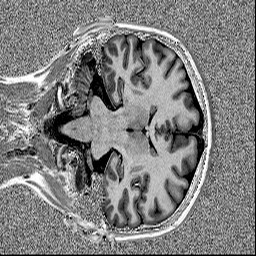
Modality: MP2RAGE
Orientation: coronal
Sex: female